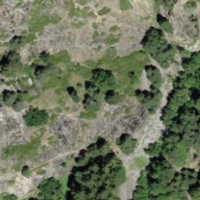
EUNIS habitat code: 48
Species observed at this site:
Salvia glutinosa